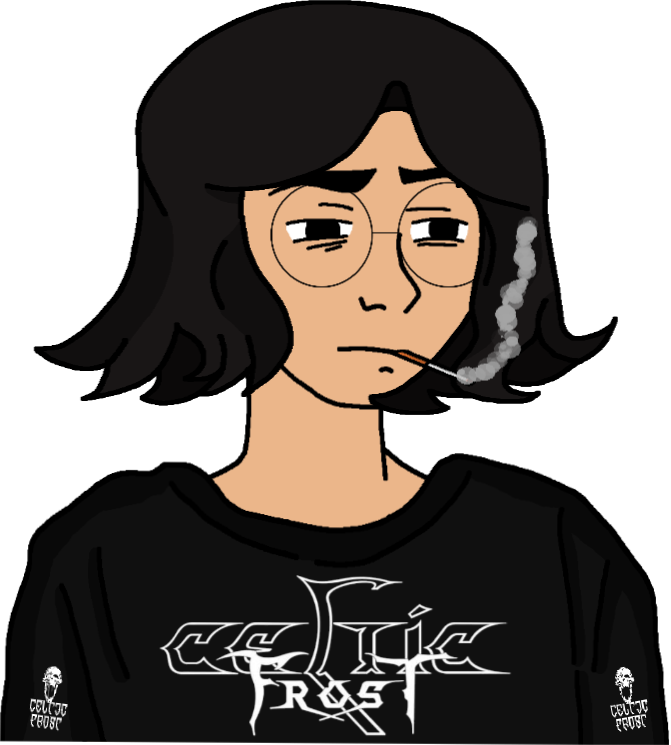
Label: 5_Twinkjak